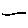
Label: line